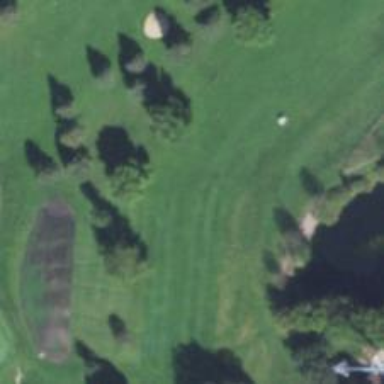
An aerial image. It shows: Golf hole.